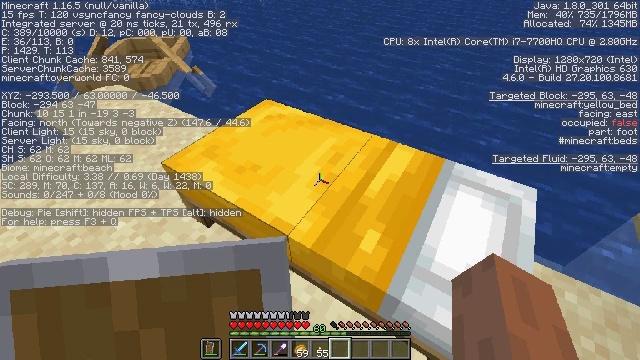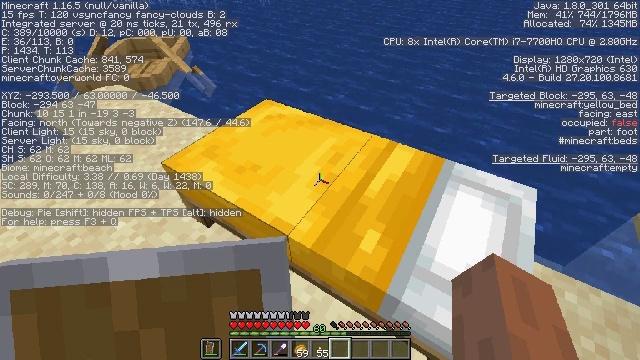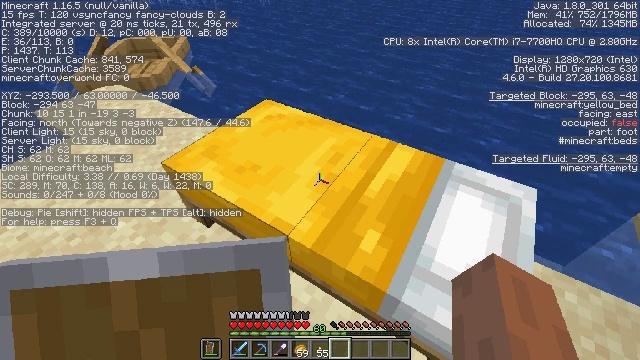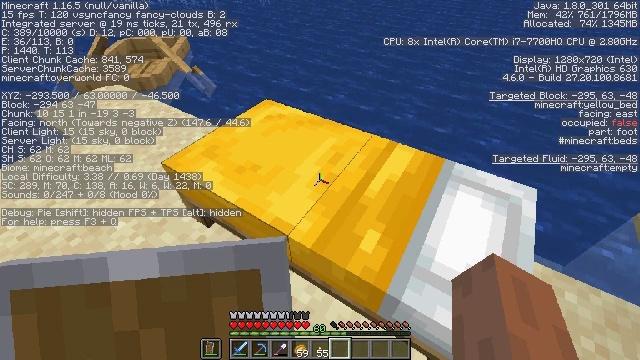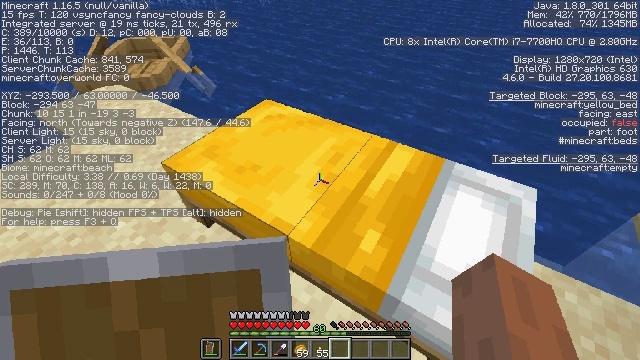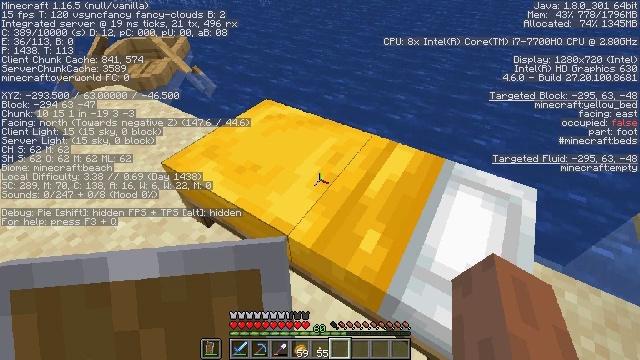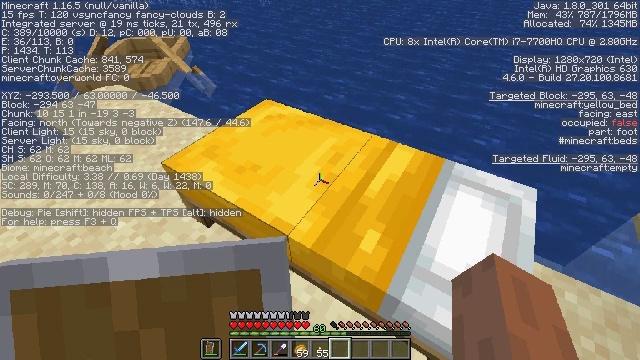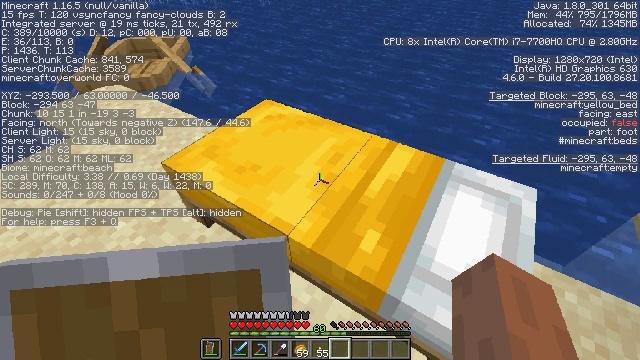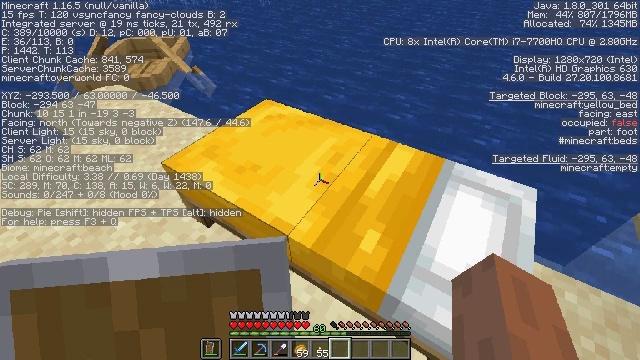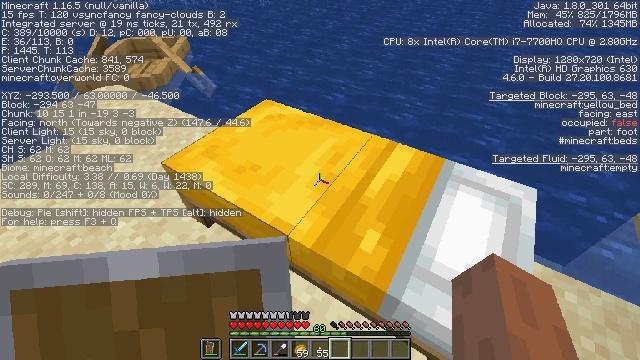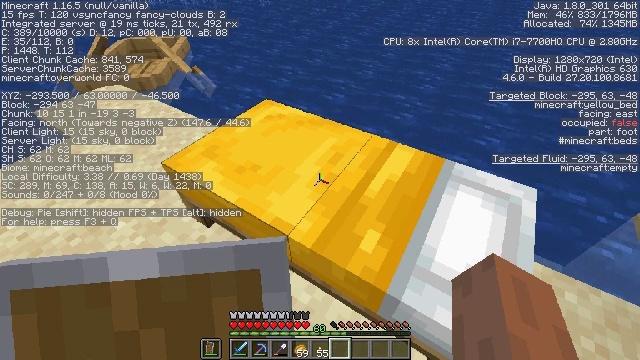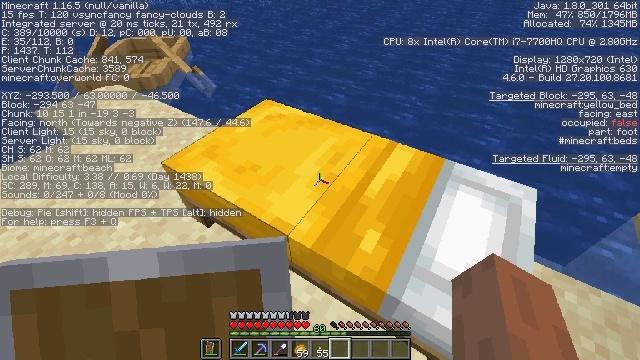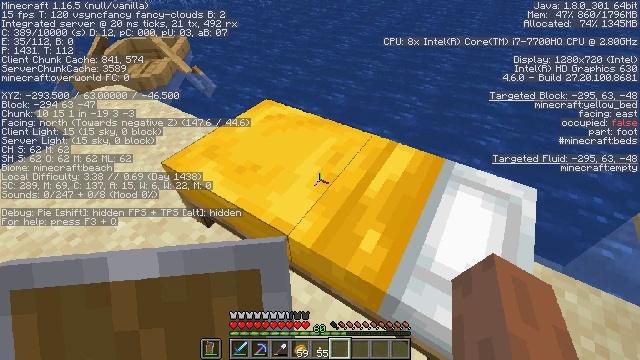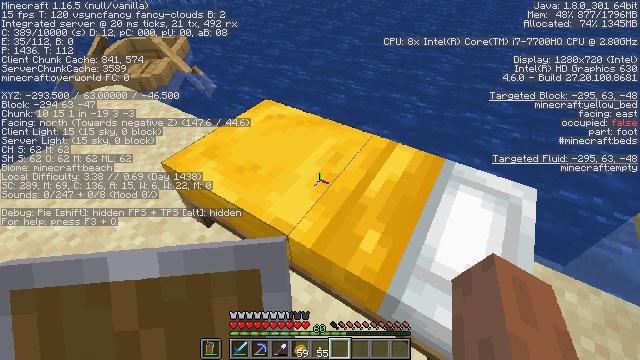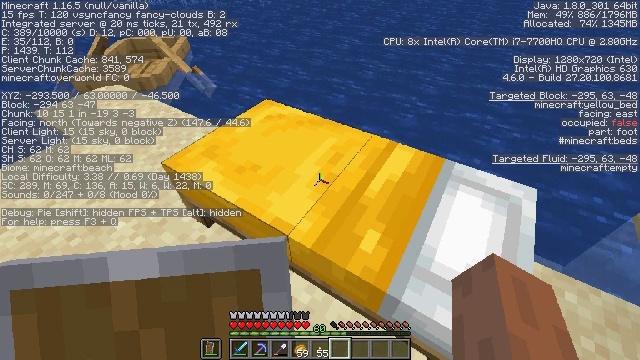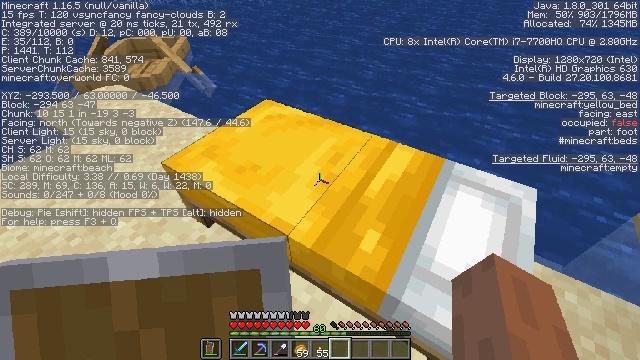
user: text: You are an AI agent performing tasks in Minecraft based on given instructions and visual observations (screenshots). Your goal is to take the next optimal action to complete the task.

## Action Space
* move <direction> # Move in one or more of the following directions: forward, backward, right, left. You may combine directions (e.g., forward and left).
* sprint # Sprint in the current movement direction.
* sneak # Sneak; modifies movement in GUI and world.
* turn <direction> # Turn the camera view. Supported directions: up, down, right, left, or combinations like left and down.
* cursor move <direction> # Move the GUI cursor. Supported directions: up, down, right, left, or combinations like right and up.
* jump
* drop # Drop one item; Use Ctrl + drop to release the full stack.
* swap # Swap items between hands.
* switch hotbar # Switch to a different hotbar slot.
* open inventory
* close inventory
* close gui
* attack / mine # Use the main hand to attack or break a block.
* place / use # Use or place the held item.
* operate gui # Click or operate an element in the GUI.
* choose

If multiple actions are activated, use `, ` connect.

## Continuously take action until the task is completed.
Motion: motion action
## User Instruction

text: Mine the yellow bed to pick it up.
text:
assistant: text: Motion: no_op
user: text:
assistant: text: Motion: no_op
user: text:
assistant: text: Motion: no_op
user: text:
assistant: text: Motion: no_op
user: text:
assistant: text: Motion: no_op
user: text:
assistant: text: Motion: no_op
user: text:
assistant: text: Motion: no_op
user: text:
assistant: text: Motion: no_op
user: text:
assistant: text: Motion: no_op
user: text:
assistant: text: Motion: no_op
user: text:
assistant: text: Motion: no_op
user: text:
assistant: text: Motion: no_op
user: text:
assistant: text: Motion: no_op
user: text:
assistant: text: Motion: no_op
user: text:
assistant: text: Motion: no_op
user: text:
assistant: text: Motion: no_op
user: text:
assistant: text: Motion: no_op
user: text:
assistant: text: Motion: no_op
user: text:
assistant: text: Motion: no_op
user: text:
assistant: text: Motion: no_op
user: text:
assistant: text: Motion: no_op
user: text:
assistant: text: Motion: no_op
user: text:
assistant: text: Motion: no_op
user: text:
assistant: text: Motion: no_op
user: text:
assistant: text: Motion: no_op
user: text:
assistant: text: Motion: no_op
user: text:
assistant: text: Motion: no_op
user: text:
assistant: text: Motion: no_op
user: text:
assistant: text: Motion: no_op
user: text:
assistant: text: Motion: no_op